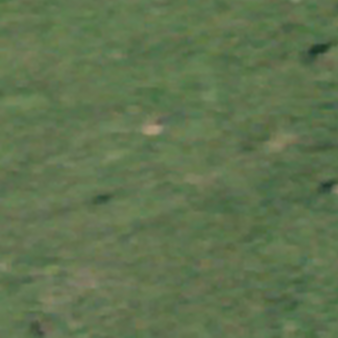
Label: other